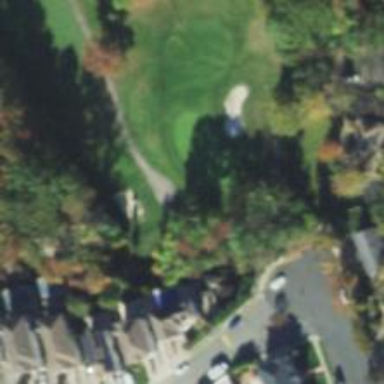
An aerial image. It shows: Golf hole.